【题型】解答题　【知识点】平面几何　【难度】easy
已知在$\triangle ABD$中，$AC \perp BD$，$BC=8$，$CD=4$，$\cos\angle ABC=\frac{4}{5}$，$BF$为$AD$边上的中线。

（1）求$AC$的长；

（2）求$\tan\angle FBD$的值。
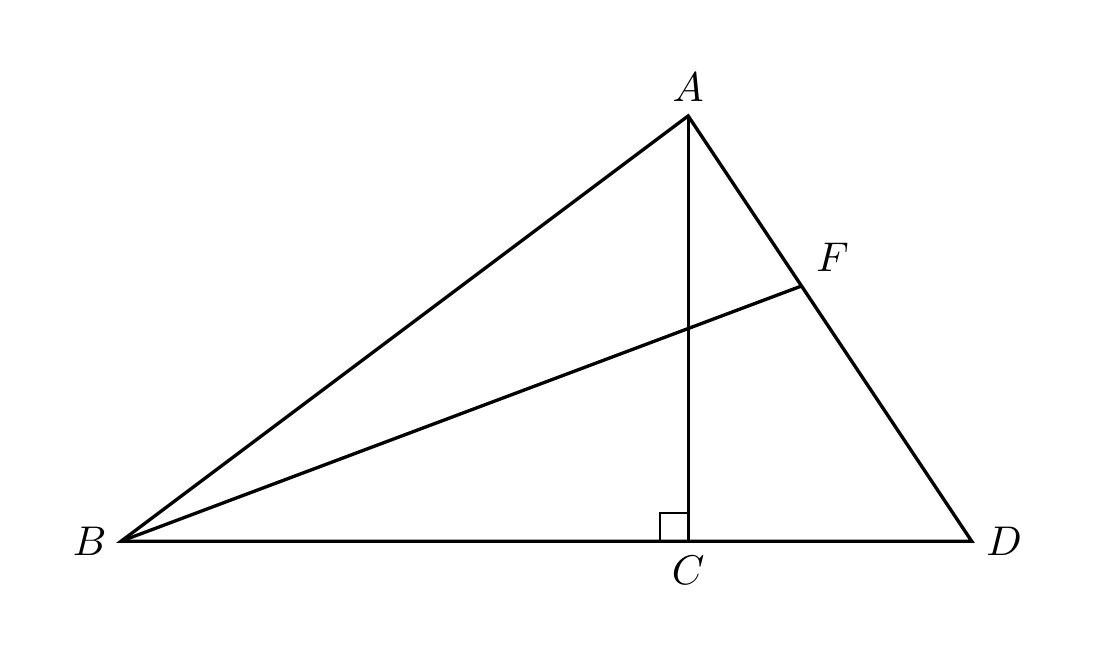
【解答】
【答案】（1）$AC=6$；（2）$\frac{3}{10}$

【分析】（1）在$Rt\triangle ABC$中，利用三角函数即可求出$AB$，故可得到$AC$的长；

（2）过点$F$作$FG \perp BD$，利用中位线的性质得到$FG$，$CG$，再根据正切的定义即可求解。

【详解】（1）$\because AC \perp BD$，$\cos\angle ABC = \frac{4}{5}$

$\therefore \cos\angle ABC = \frac{BC}{AB} = \frac{4}{5}$

$\therefore AB=10$

$\therefore AC=\sqrt{AB^2 - BC^2} = 6$；

（2）过点$F$作$FG \perp BD$，

$\because BF$为$AD$边上的中线。

$\therefore F$是$AD$中点

$\because FG \perp BD$，$AC \perp BD$

$\therefore FG \parallel AC$

$\therefore FG$是$\triangle ACD$的中位线

$\therefore FG=\frac{1}{2}AC=3$

$CG=\frac{1}{2}CD=2$

$\therefore$ 在$Rt\triangle BFG$中，$\tan\angle FBD=\frac{FG}{BG}=\frac{3}{8+2}=\frac{3}{10}$。

【点睛】此题主要考查解直角三角形，解题的关键是熟知三角函数的定义。

\end{document}
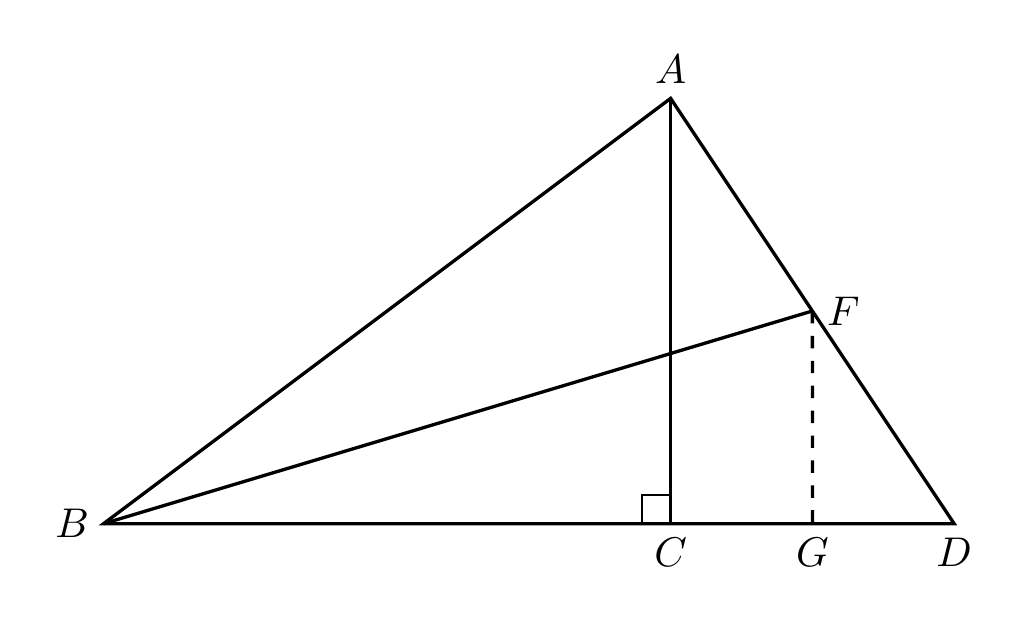